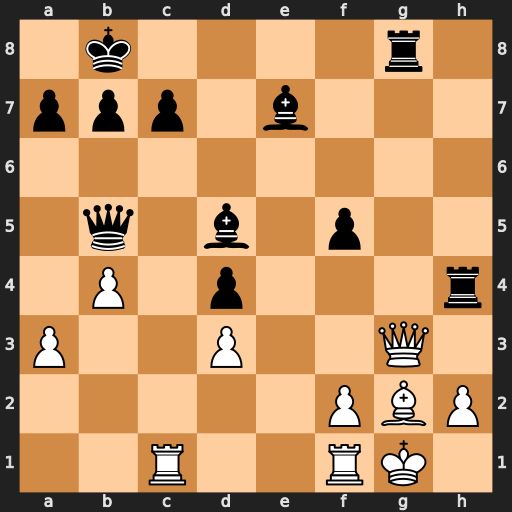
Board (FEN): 1k4r1/ppp1b3/8/1q1b1p2/1P1p3r/P2P2Q1/5PBP/2R2RK1
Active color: w
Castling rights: -
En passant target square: -
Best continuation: Qxc7+ Ka8 Qc8+ Rxc8 Rxc8#